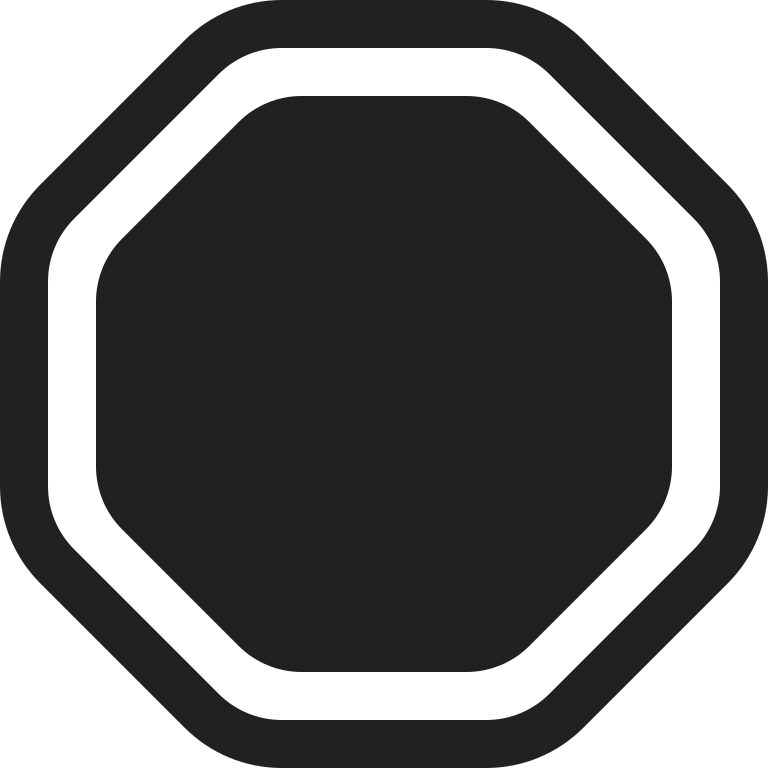
stop sign high contrast